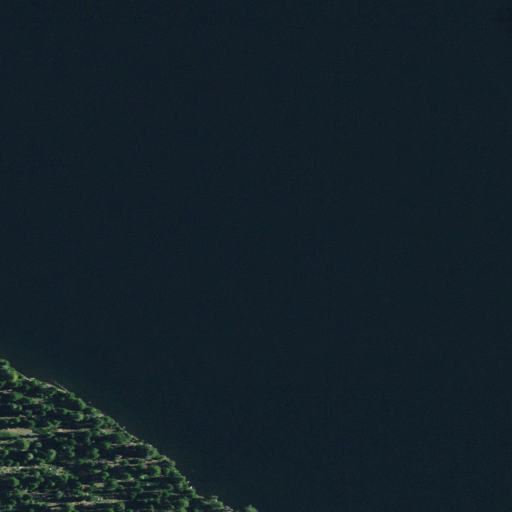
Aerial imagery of valley in California named Lake Valley containing open water and evergreen forest